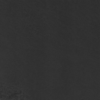
Label: not_dusty